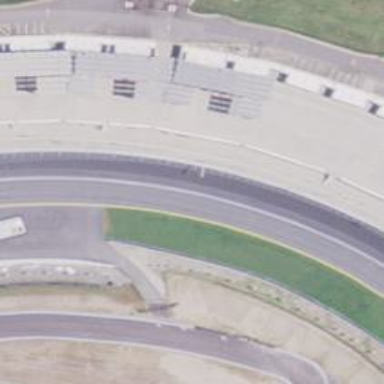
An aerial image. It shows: Raceway for motor sports.